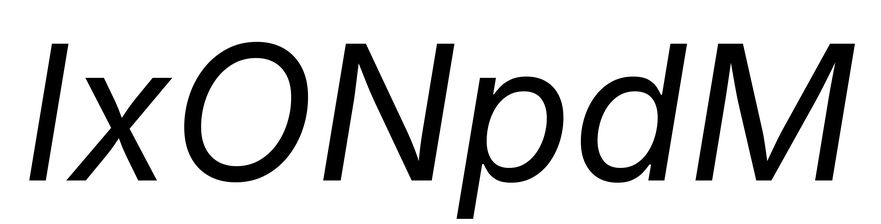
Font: Inter-Italic_Italic